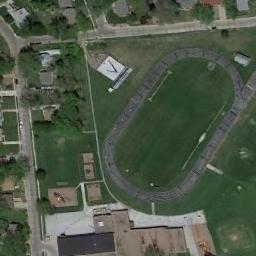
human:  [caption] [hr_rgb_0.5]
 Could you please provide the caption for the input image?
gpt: The ground track field is on a lawn and some houses are next to the ground track field .

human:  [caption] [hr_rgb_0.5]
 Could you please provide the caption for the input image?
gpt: Track and field are built on the lawn, Next to the building and the road .

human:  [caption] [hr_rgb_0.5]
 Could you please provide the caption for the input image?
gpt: There is a track and field at the bottom of the picture .

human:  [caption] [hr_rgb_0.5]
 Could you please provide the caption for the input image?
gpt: There are many buildings next to the ground track field .

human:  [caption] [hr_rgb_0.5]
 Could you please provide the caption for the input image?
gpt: There are some brown buildings beside the ground track field with a black track .